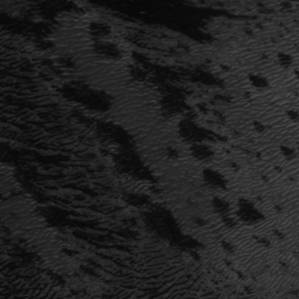
Label: frost